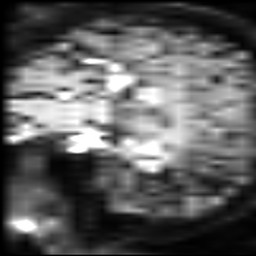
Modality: inplaneT2
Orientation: sagittal